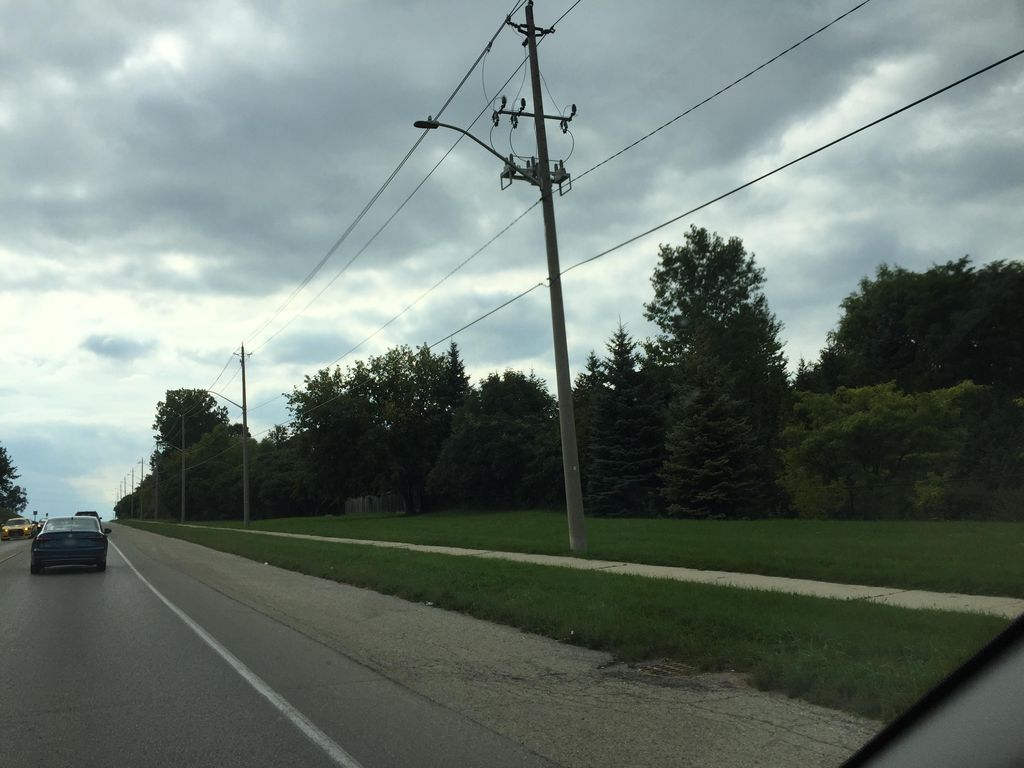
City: kitchener-waterloo